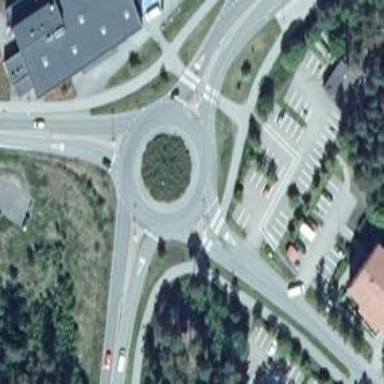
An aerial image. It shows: Tertiary road with asphalt surface leading to roundabout.